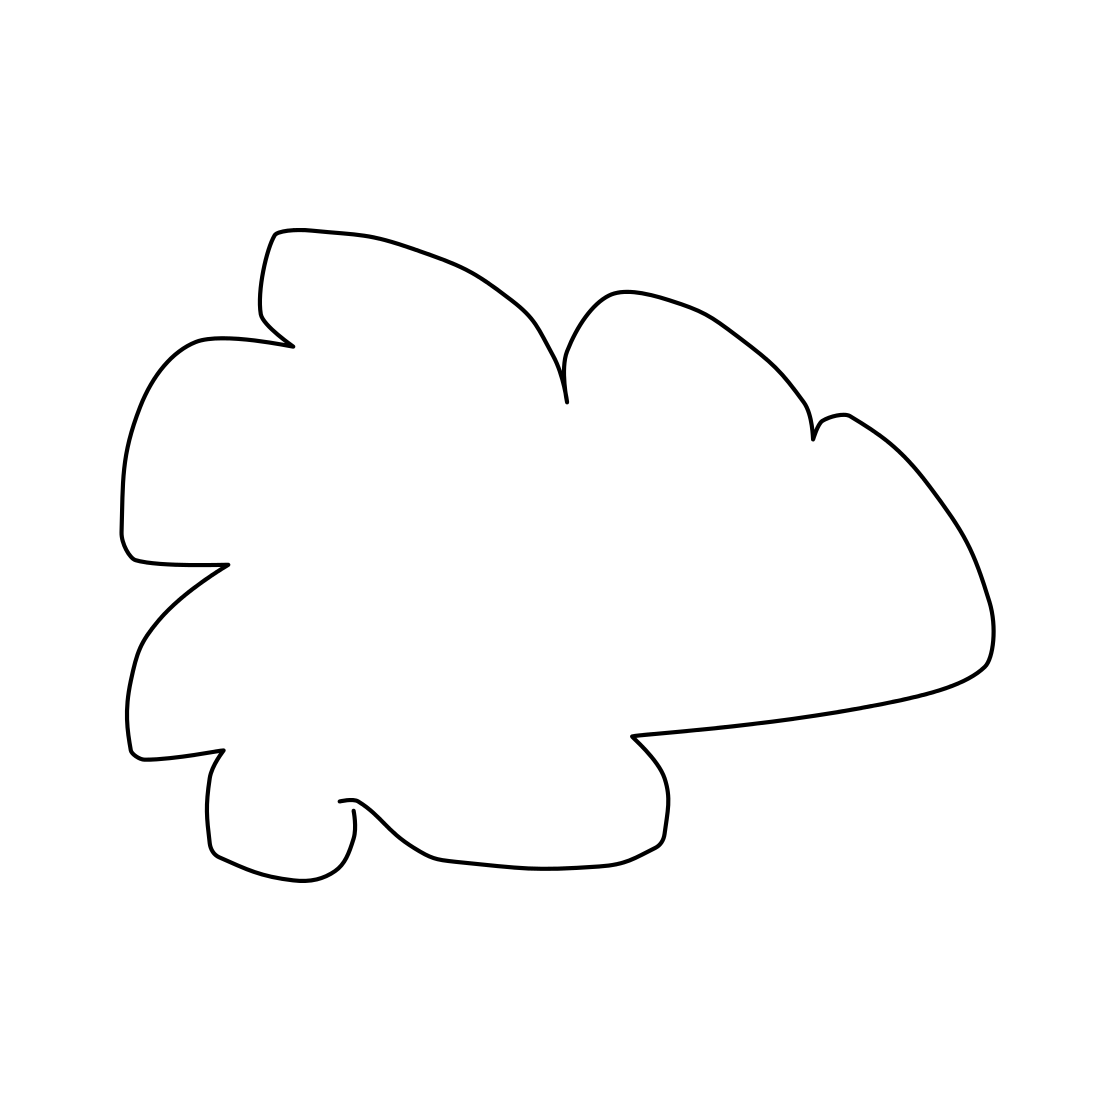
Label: bush